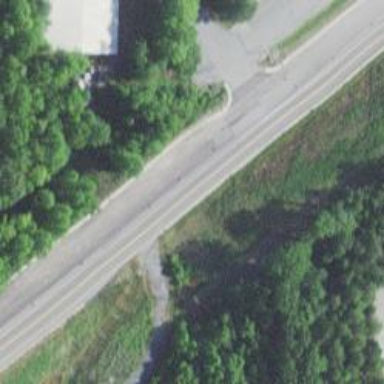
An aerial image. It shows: Asphalt road designated as trunk highway.